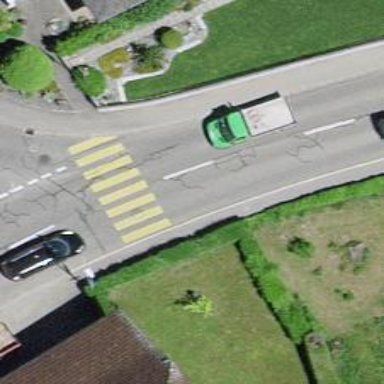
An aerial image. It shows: Zebra crossing on the road.